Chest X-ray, PA view. Patient: 31 years old, sex M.
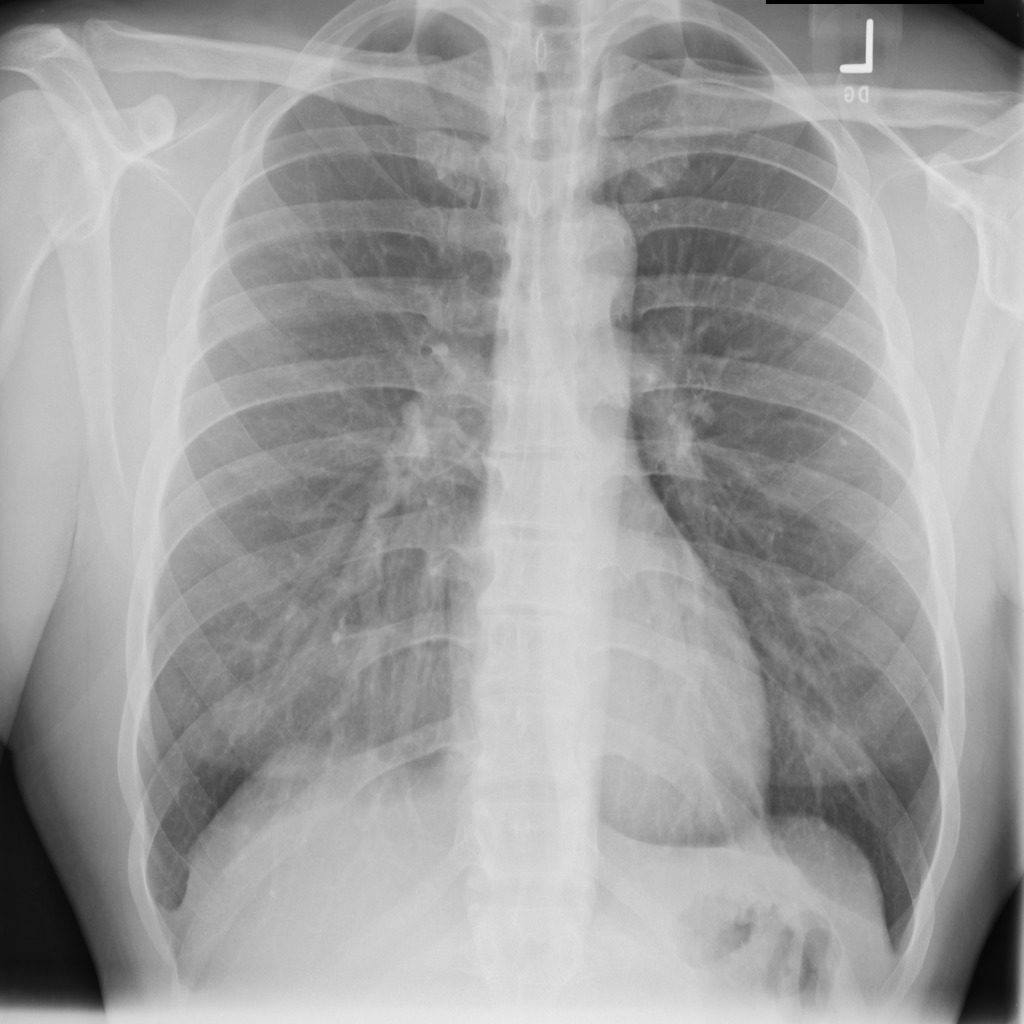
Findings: No Finding